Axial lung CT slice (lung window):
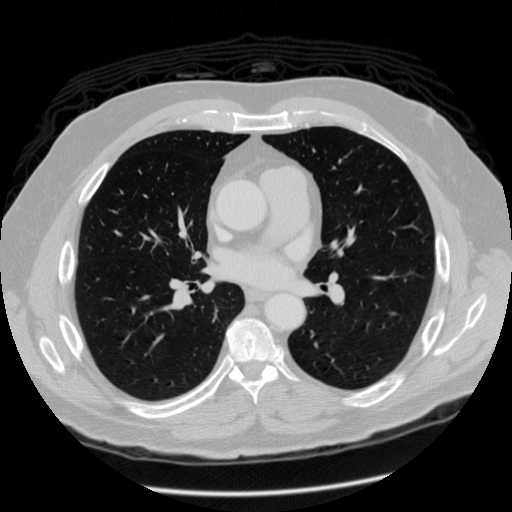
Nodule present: no